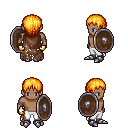
a pixel art fantasy rpg character, male body template, human, dark skin, brown tattered cape, white pants, light blonde plain hairstyle, gold gloves, metal boots, shield, four views (front, back, left, right), 2x2 character sprite sheet, small pixel art, hard edges, no anti-aliasing